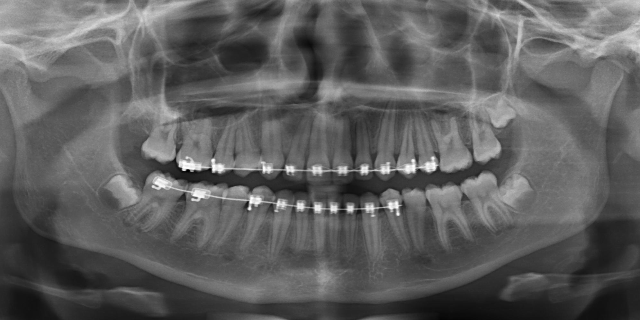
adult